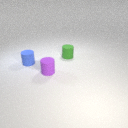
small purple rubber cylinder to the right of small blue rubber cylinder